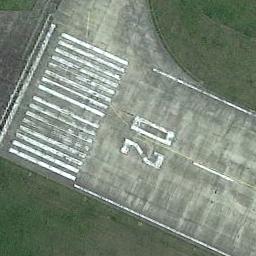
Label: runway